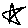
Label: star